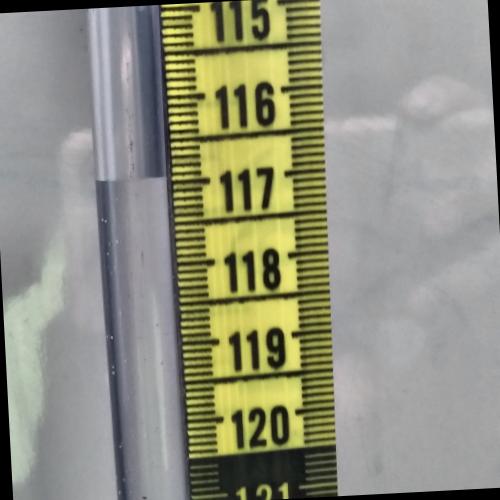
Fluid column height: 116.9 cm